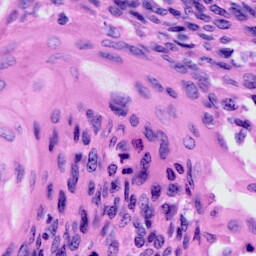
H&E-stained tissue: Cervix